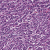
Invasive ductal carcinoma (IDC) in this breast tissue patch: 1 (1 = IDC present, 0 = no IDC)